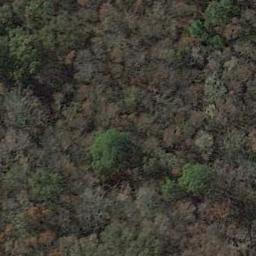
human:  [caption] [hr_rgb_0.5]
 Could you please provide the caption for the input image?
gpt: The forest has a lot of dense yellow trees and some green trees mixed with yellow trees .

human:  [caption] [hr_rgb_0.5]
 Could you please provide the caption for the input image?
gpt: Many trees with brown and green leaves are in a forest .

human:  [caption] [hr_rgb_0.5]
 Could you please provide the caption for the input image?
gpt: The forest is consist of yellow and green trees .

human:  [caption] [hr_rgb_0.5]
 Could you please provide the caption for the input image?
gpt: This is a dense forest .

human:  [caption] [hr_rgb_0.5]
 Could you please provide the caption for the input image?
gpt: A dense forest with many brown trees and several green trees .